Here is the wavelet time-frequency representation (scalogram) of a rolling-element bearing's vibration measurement. Based on the visible evidence, which condition applies: normal, inner_race, outer_race, ball?
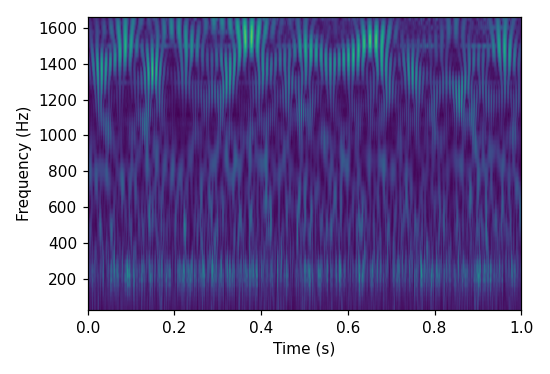
Answer: normal